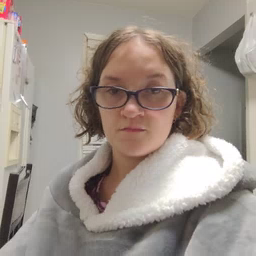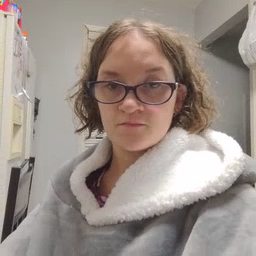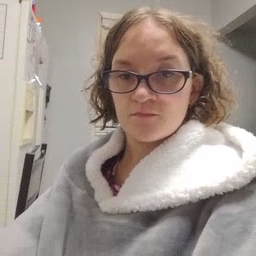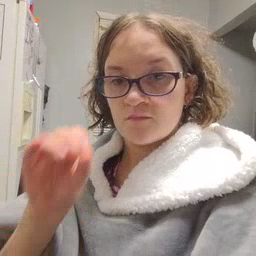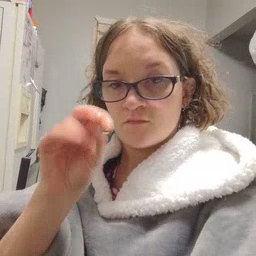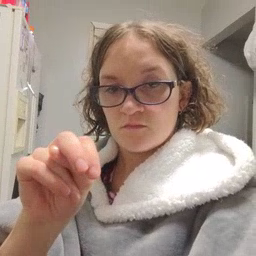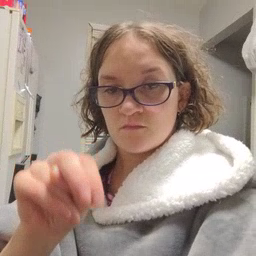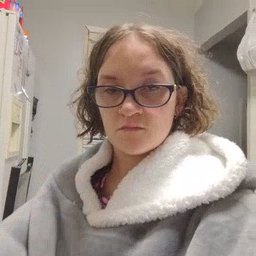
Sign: on